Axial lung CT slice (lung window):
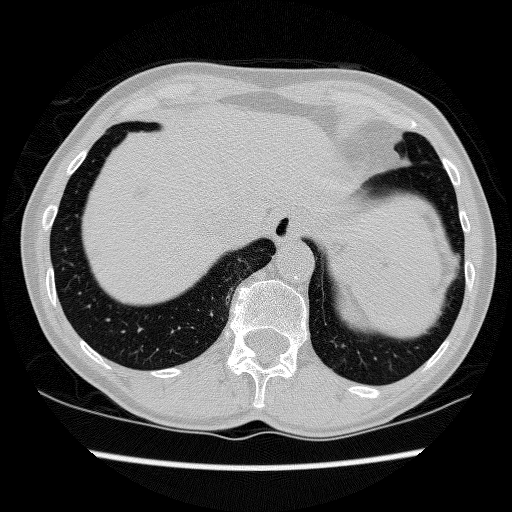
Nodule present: no